You are looking at a signal-to-image encoding: consecutive vibration samples arranged as the rows of a grayscale square. Diagnose the bearing from this image, choosing from: normal, inner_race, outer_race, ball.
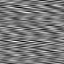
Answer: ball